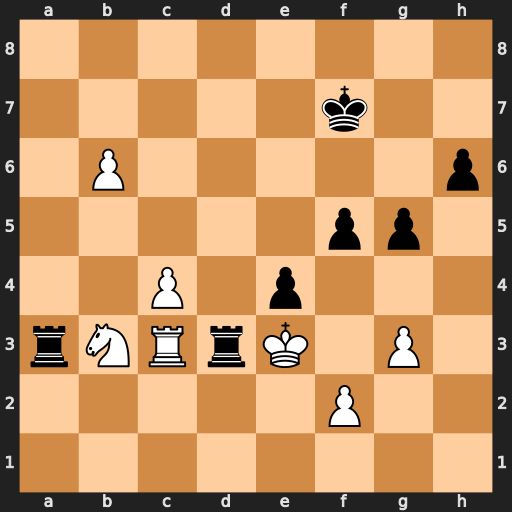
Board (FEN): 8/5k2/1P5p/5pp1/2P1p3/rNRrK1P1/5P2/8
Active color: w
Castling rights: -
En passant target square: -
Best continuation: Rxd3 exd3 Nd4